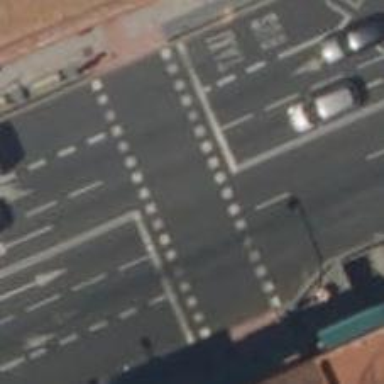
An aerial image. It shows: Crossing with traffic signals.